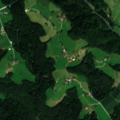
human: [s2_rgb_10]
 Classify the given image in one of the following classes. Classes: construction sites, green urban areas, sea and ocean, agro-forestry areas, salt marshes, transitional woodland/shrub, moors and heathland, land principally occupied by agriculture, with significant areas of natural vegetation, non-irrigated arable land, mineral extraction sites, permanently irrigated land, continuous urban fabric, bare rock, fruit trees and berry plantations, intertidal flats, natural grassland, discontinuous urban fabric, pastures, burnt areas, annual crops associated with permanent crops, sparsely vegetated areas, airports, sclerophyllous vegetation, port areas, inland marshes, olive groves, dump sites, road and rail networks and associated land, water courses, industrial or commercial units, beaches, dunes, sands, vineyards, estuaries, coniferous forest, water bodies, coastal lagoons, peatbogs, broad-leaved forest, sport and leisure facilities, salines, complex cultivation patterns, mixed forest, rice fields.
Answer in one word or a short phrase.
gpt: pastures, complex cultivation patterns, broad-leaved forest, mixed forest